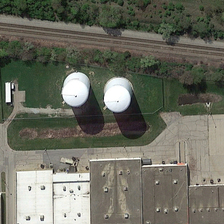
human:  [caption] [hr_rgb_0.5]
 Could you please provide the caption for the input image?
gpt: two storage tanks are between several buildings and two railways with green trees in two sides of it .

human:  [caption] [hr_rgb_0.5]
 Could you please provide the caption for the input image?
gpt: two storage tanks are between several buildings and two railways with green trees in two sides of it .

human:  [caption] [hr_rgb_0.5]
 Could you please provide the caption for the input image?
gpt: two storage tanks are between several buildings and two railways with green trees in two sides of it .

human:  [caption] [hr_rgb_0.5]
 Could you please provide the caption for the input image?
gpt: two storage tanks are between several buildings and two railways with green trees in two sides of it .

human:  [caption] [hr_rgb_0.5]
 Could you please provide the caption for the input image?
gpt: two storage tanks are between several buildings and two railways with green trees in two sides of it .